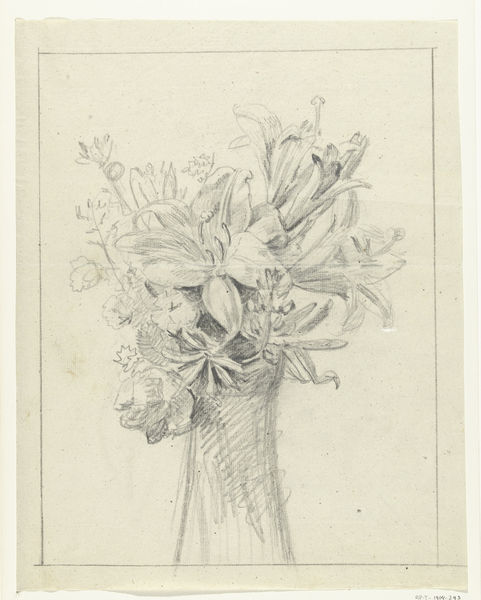
Titel: Bloemen in een vaas
Künstler: Jean Bernard
Standort: Amsterdam
Institution: Rijksmuseum
Schlagwörter: bouton, blanc, noir, fleurs, boutons, dessin, bouquet, lys, oeillets, pistil, étamine, pollen